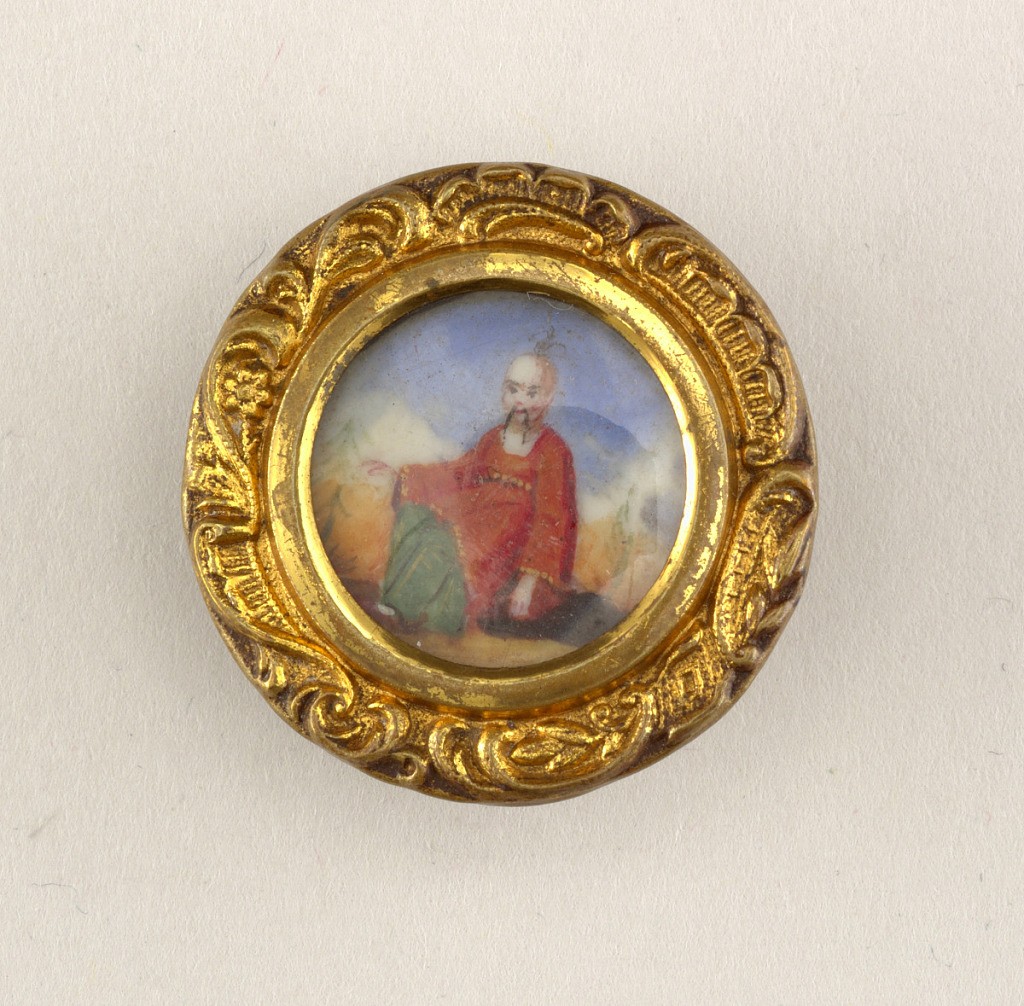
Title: Button
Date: ca. 1760
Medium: Gilt copper, watercolor on ivory
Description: Circular metal form with inset miniature painting of a chinaman.

On card 43